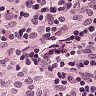
Metastatic tissue present: no